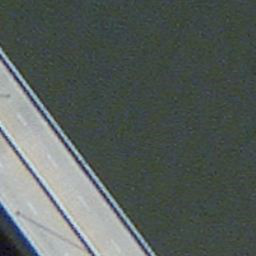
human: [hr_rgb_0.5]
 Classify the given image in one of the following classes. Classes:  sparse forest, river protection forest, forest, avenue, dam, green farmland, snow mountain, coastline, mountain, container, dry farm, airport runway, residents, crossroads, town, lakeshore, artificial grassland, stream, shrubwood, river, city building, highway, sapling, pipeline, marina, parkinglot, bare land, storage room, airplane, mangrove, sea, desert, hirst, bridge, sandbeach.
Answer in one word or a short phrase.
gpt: bridge